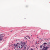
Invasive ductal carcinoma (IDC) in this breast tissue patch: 0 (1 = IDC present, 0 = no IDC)